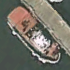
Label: Towing_vessel